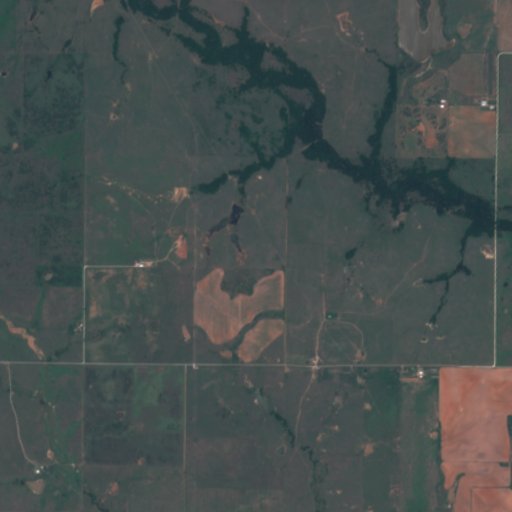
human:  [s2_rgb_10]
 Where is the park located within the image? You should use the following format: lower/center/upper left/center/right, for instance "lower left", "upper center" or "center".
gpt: There is no park in the image.